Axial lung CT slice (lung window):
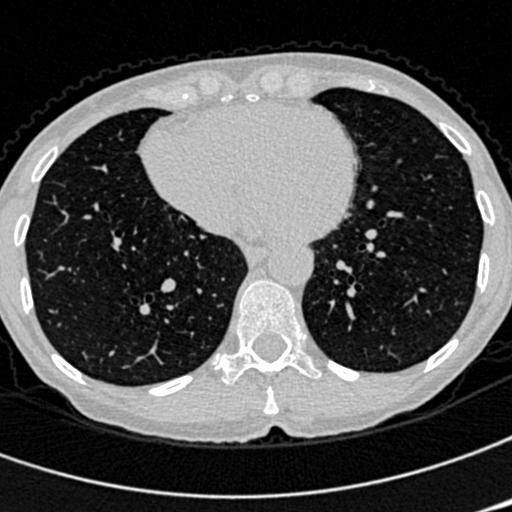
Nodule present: no